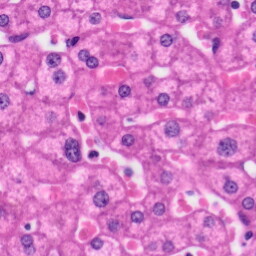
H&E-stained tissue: Liver